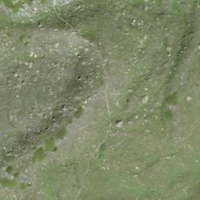
EUNIS habitat code: 26
Species observed at this site:
Aster alpinus
Leontopodium nivale